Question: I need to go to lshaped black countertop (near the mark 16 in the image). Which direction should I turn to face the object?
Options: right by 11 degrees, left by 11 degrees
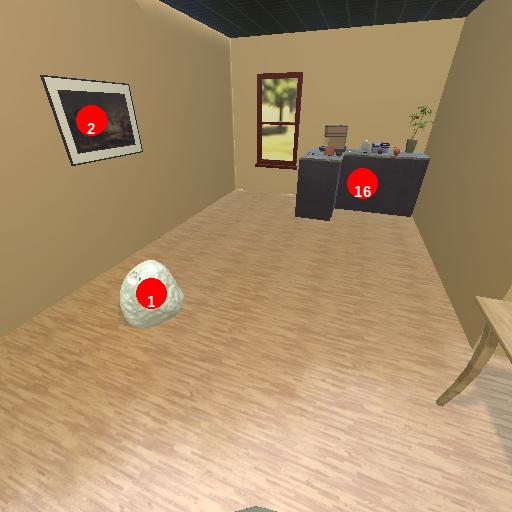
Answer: right by 11 degrees